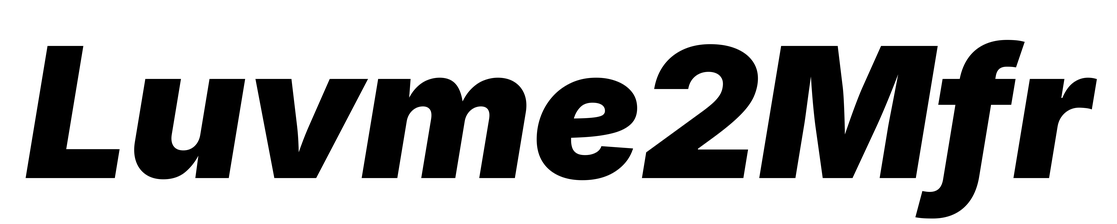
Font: Inter-Italic_Black_Italic